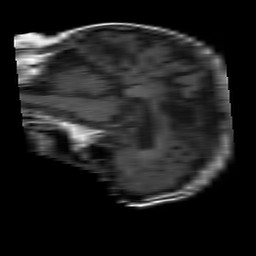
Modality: T1w
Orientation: sagittal
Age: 81
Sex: female
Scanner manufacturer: philips
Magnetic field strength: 1.5 T
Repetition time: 0.375 s
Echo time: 0.011 s